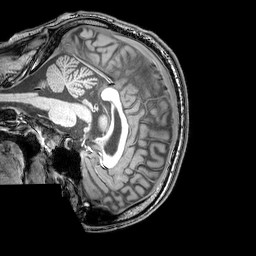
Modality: T1w
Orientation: sagittal
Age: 26
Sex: male
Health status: healthy
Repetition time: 0.081 s
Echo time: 0.037 s